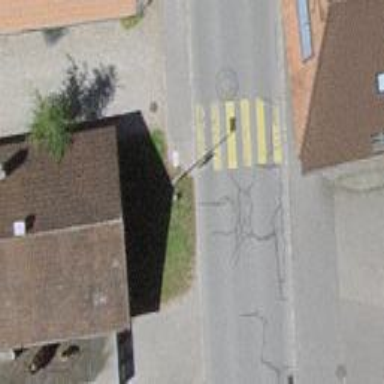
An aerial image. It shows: Zebra crossing on the road.